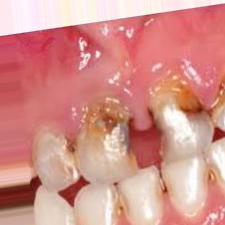
Condition: Caries